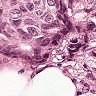
Metastatic tissue present: yes